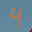
Label: 4